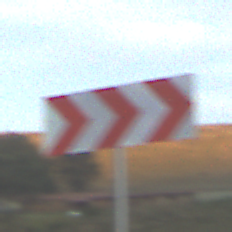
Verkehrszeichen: RichtungstafelnInKurvenGrossLinks
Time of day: SunriseSunset
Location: Outdoor (RoadRail)
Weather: PartlyCloudy
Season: NotSpecified
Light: Natural